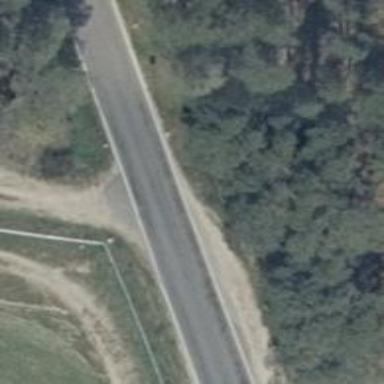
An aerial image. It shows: Secondary road with asphalt surface.